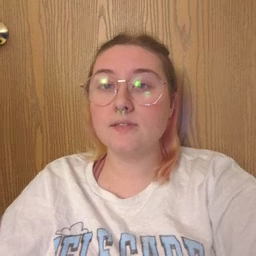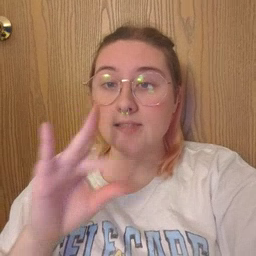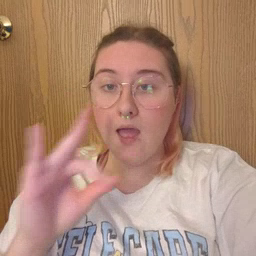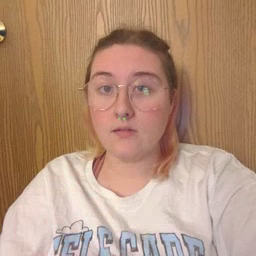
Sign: say